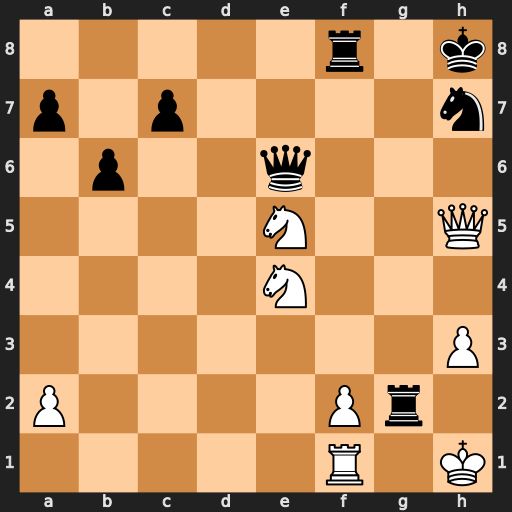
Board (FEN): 5r1k/p1p4n/1p2q3/4N2Q/4N3/7P/P4Pr1/5R1K
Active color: w
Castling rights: -
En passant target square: -
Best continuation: Kxg2 Rf5 Ng6+ Kg7 Qxh7+ Kxh7 Nf8+ Rxf8 Ng5+ Kg6 Nxe6